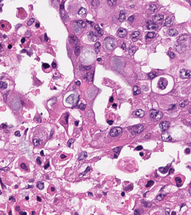
Tumor epithelial tissue: yes
Tumor-associated stroma tissue: yes
Normal tissue: no